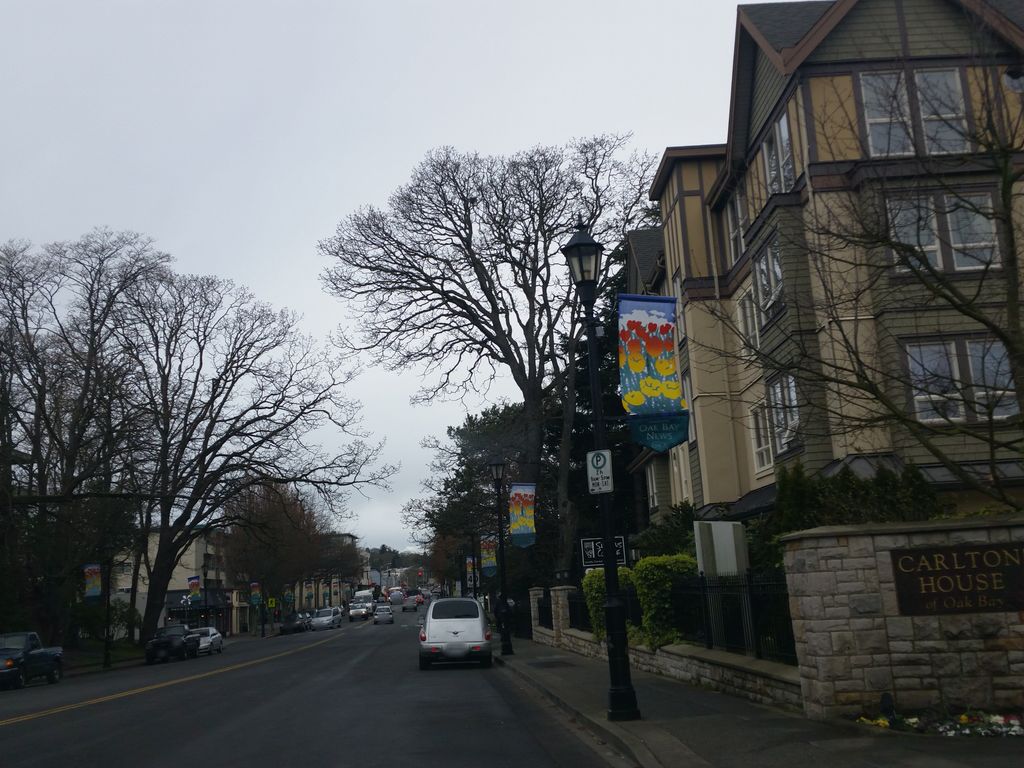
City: victoria